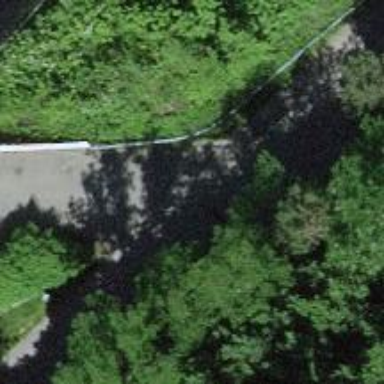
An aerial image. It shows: Asphalt track with grade2 tracktype.